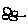
Label: flower